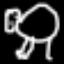
Label: frog